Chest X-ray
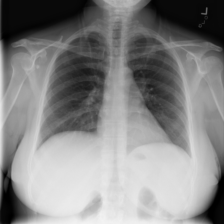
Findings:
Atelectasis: negative
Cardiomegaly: negative
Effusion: negative
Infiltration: negative
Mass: negative
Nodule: negative
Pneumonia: negative
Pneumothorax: negative
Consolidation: negative
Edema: negative
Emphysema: negative
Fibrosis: negative
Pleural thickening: negative
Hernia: negative